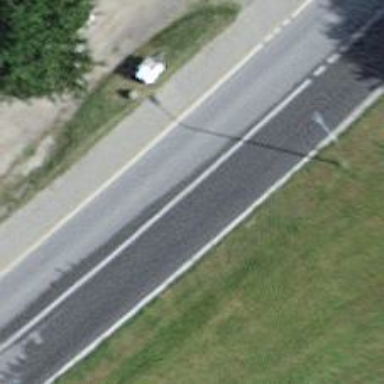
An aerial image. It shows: Asphalt road classified as primary highway.